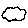
Label: cloud